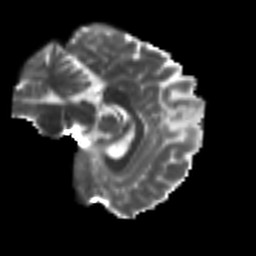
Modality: T2w
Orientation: sagittal
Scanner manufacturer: siemens
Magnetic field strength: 3 T
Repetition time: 9.6 s
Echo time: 0.077 s